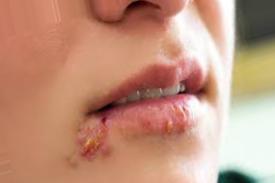
Condition: Mouth Ulcer